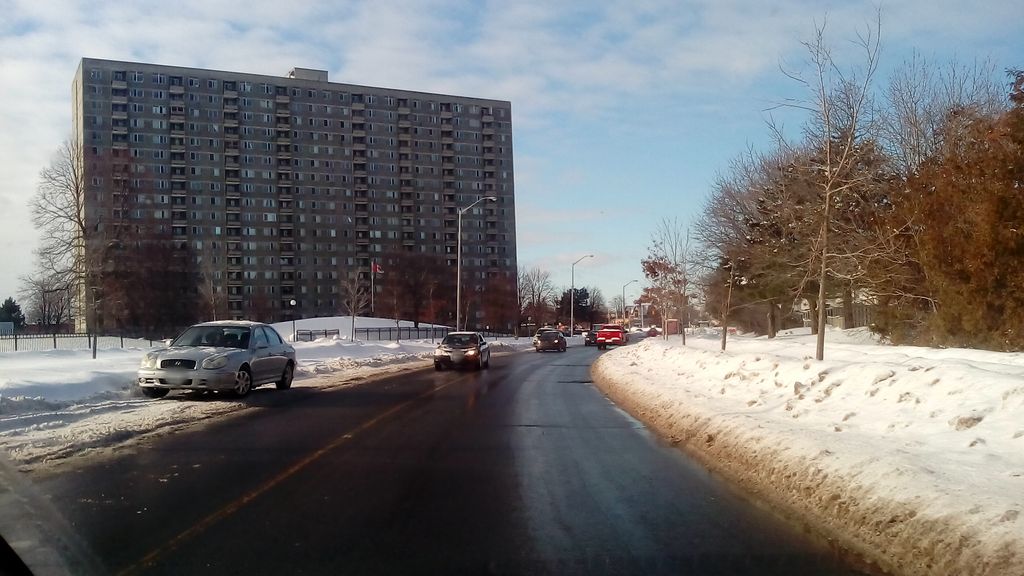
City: ottawa-gatineau